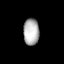
Tissue: lung
Cell type: Endothelial cells
Senescence score: 0.6633
Nuclear area (px): 409
Mean DAPI intensity: 178.076